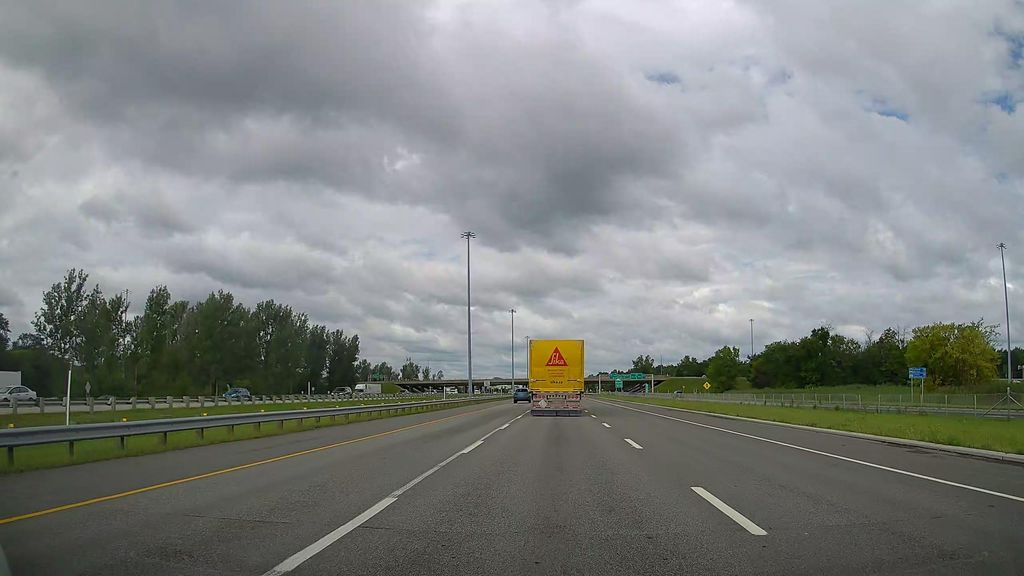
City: montreal